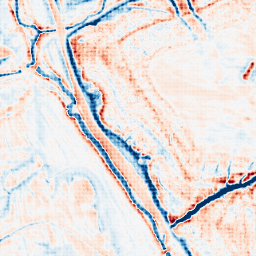
Category: edge_preserving
Decomposition family: anisotropic_diffusion
Decomposition parameters: iterations: 50
kappa: 30
gamma: 0.15
Upsampling method: sinc_hamming
Upsampling parameters: scale: 4
kernel_size: 4
Upsampling scale: 4